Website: macys
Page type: receipt
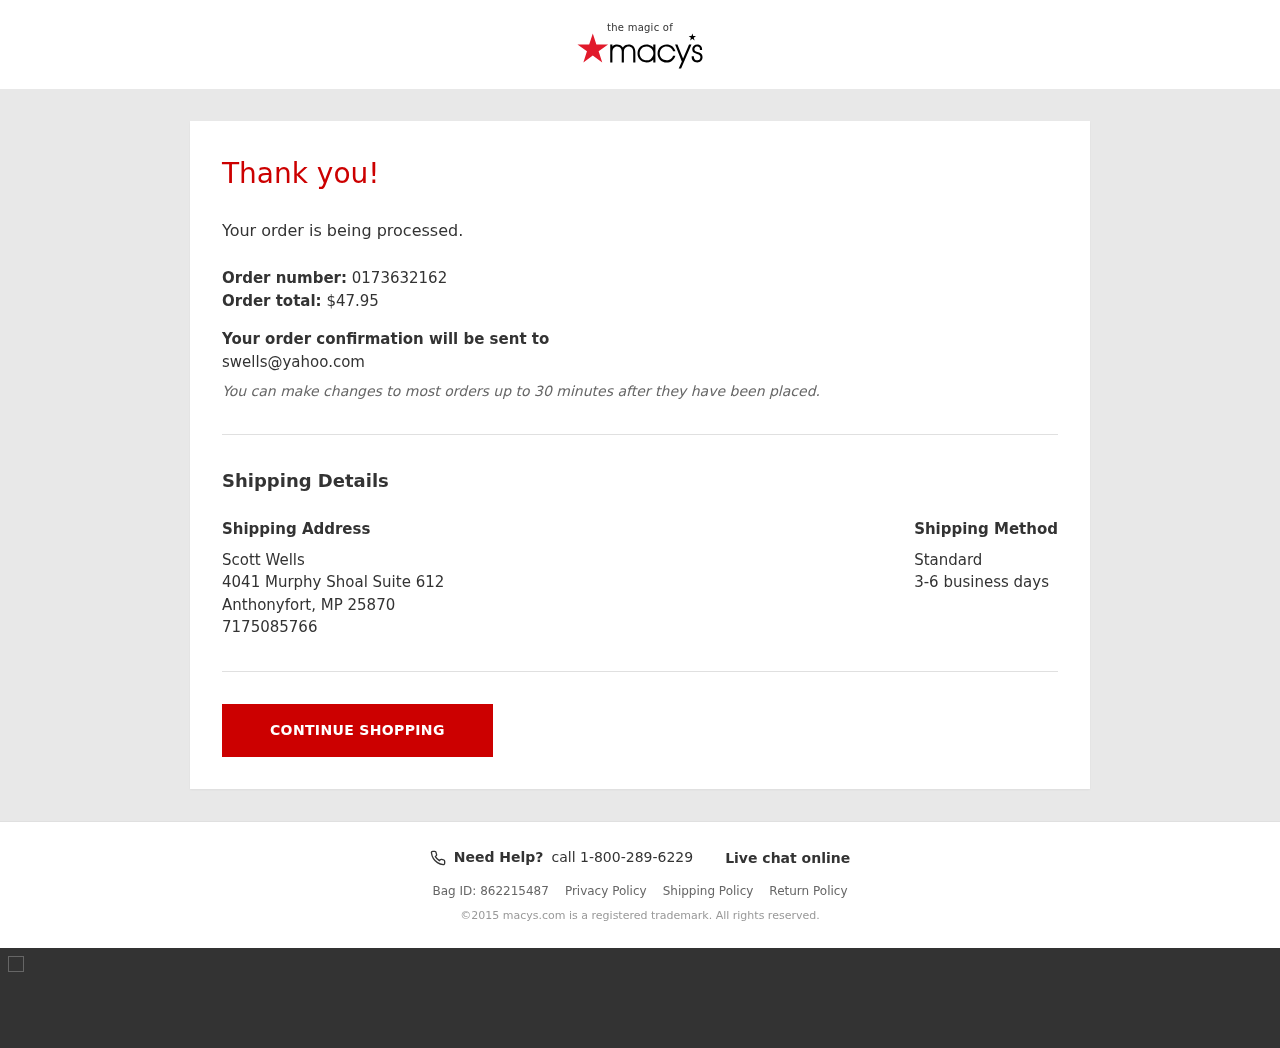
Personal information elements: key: PII_CITY_STATE_ZIP
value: Anthonyfort, MP 25870
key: PII_EMAIL
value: swells@yahoo.com
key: PII_FULLNAME
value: Scott Wells
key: PII_PHONE
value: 7175085766
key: PII_STREET
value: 4041 Murphy Shoal Suite 612
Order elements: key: ORDER_ID
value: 0173632162
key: ORDER_TOTAL
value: $47.95